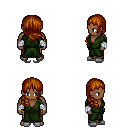
a pixel art fantasy rpg character, male body template, human, dark skin, green robe, robe skirt, brunette right-swept hairstyle, white cloth bandages, white slippers, four views (front, back, left, right), 2x2 character sprite sheet, small pixel art, hard edges, no anti-aliasing